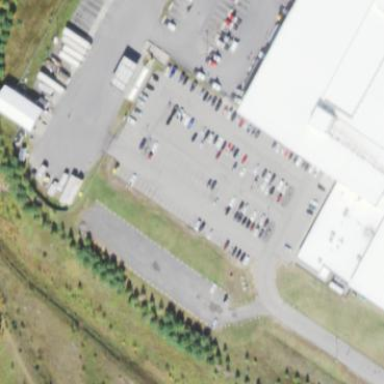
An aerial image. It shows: Parking aisle designated as service road.